Question: I'm wondering if there's any way to discover in Nsight what CPU function calls are made between two runtime API/driver or kernel calls (an image's worth a thousand words):

Is it possible?
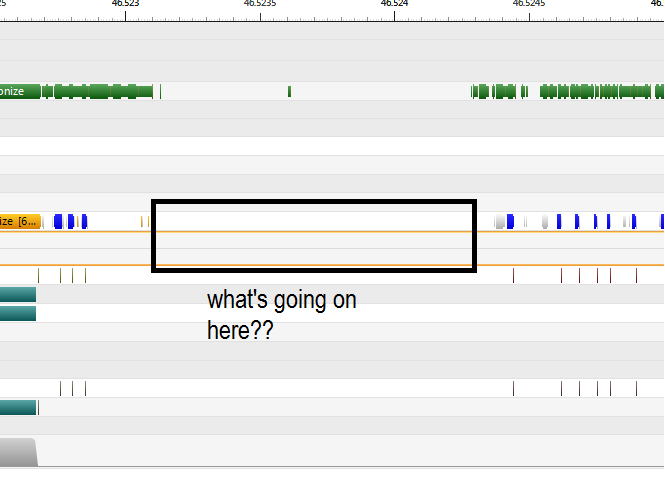
Answer: Using the <URL> in the Nsight VSE profiler display.
There are a variety of examples given in the Nsight VSE 3.0 documentation.
The <URL>.